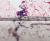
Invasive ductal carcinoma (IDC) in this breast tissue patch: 0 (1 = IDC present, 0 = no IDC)